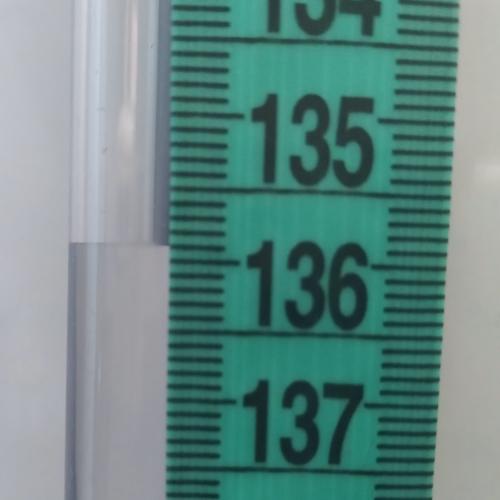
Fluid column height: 135.9 cm